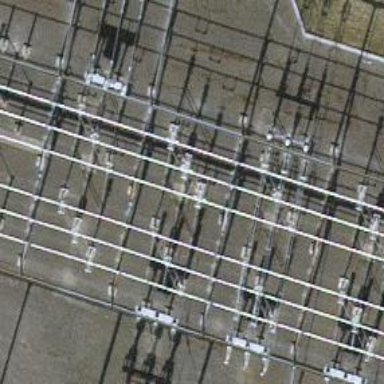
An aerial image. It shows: Bay with 3 power lines and cables.